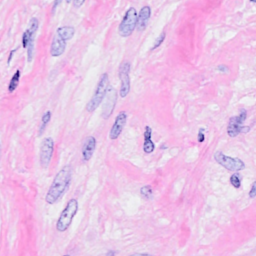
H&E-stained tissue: Breast